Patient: sex M, age 48
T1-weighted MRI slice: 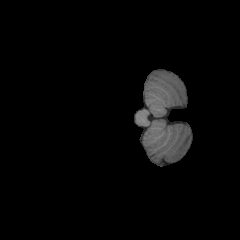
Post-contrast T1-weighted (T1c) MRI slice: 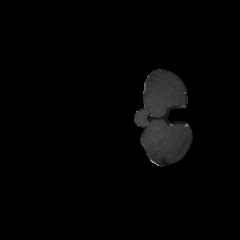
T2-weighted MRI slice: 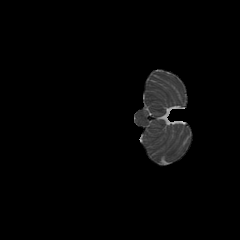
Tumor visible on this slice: no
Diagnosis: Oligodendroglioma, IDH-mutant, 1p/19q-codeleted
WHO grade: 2